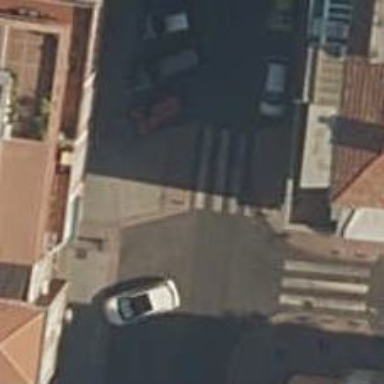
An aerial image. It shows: Uncontrolled zebra crossing on the road.